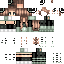
A female human skin with medium skin, wearing brown long hair dressed in a blue hoodie and black pants, featuring a closed mouth.